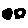
Label: smiley face